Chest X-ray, PA view. Patient: 47 years old, sex F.
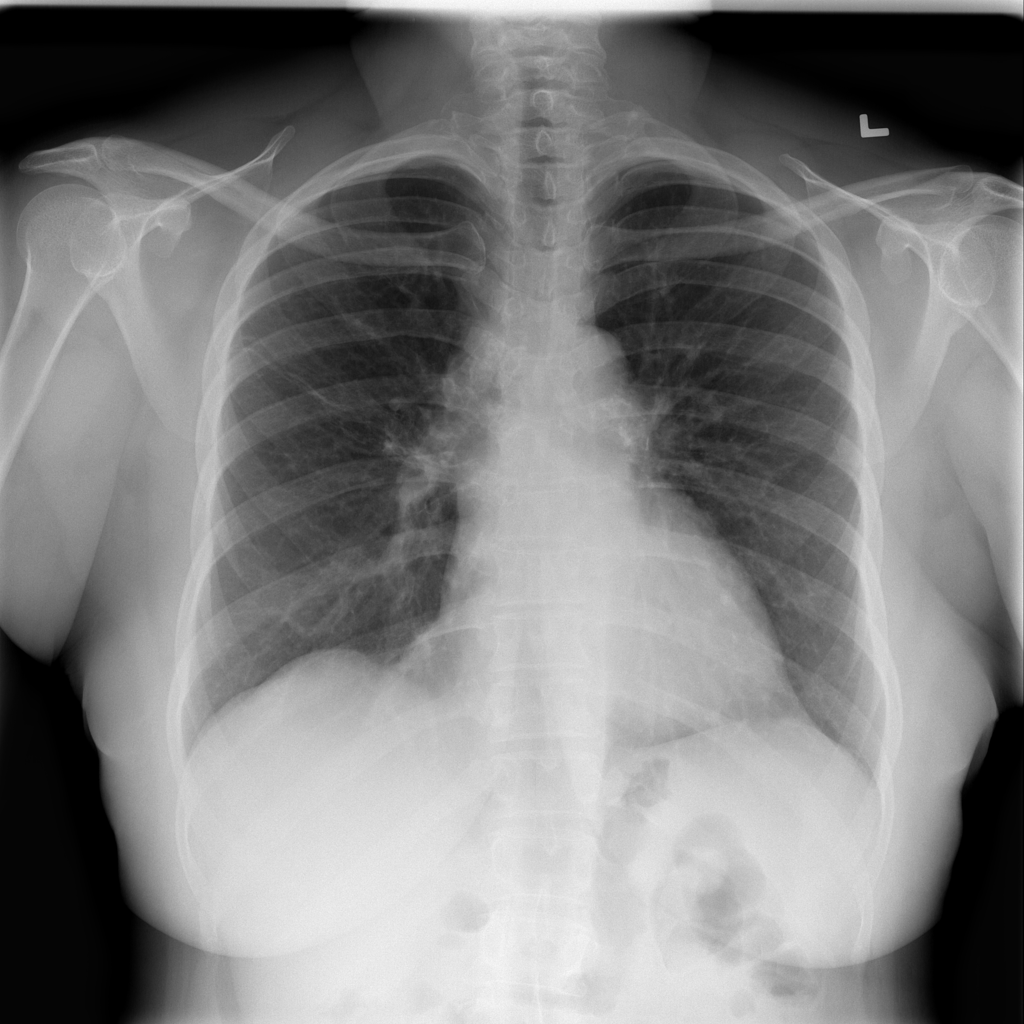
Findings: No Finding